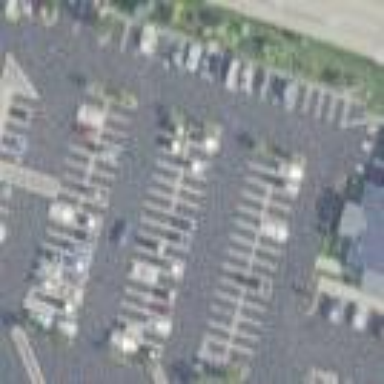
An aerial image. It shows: Parking area.